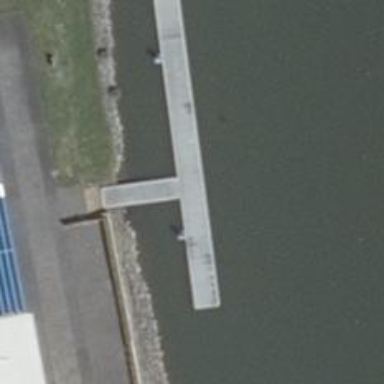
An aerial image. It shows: Man-made pier.